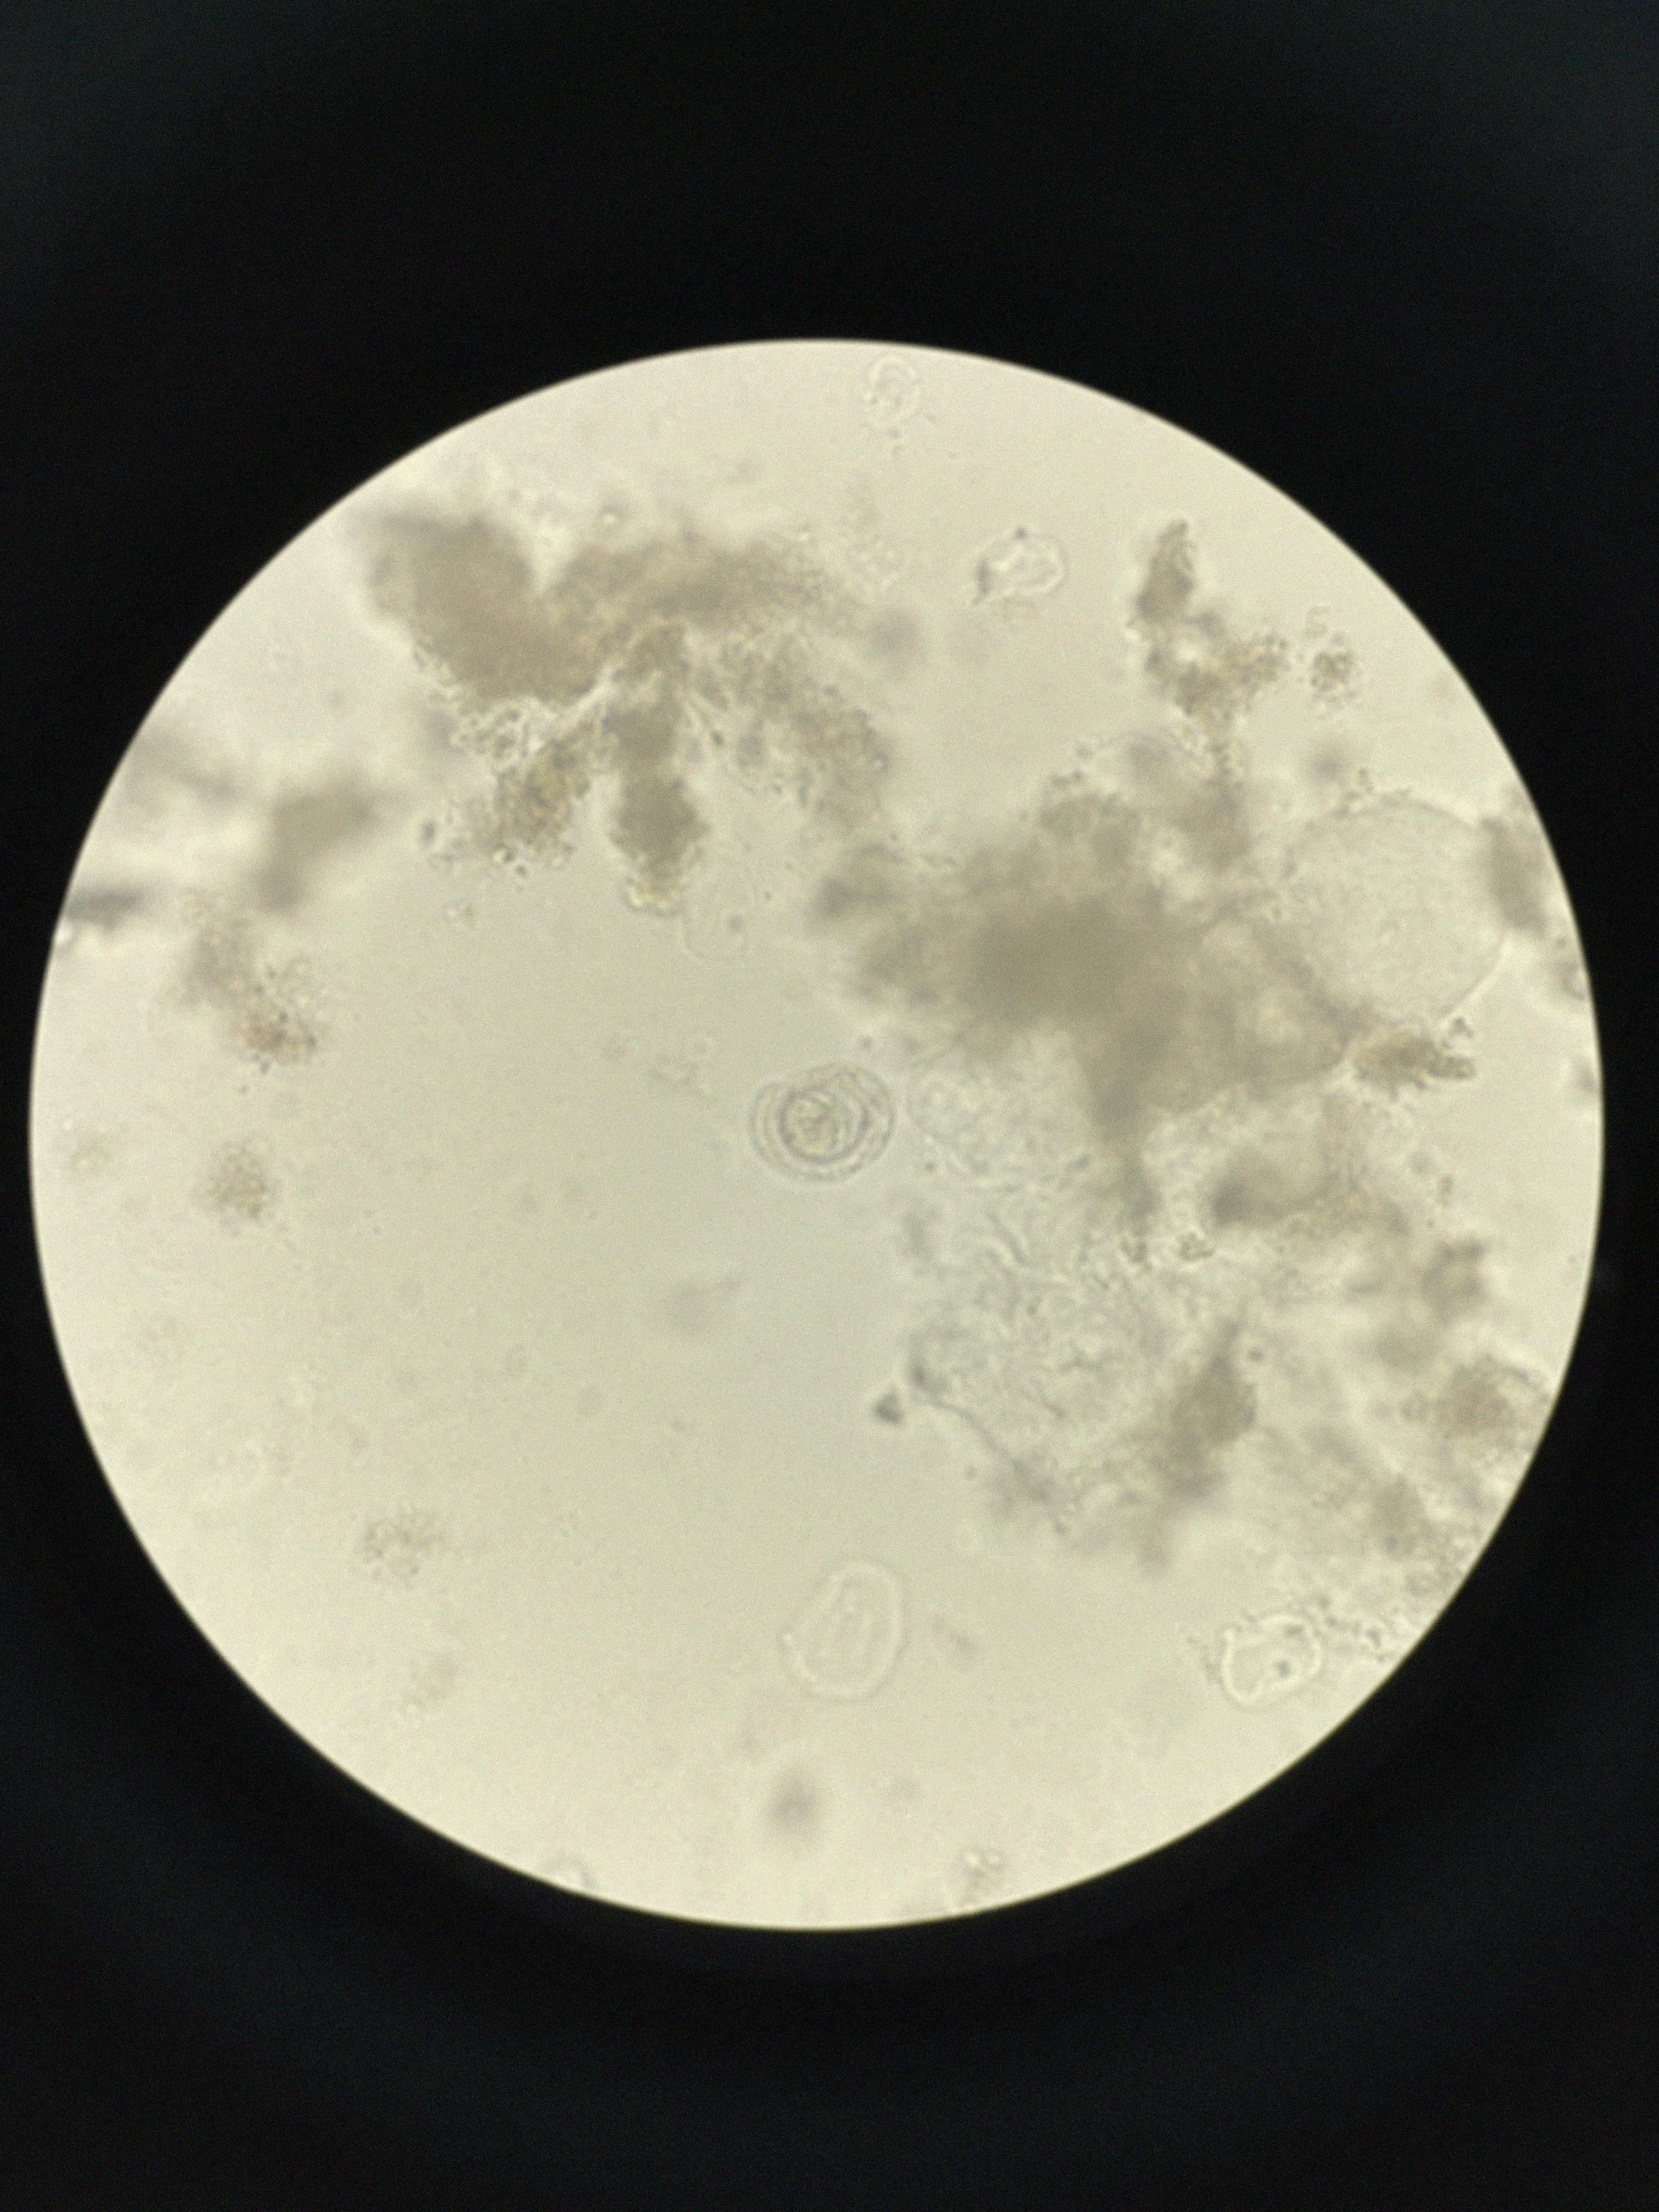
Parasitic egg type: Hymenolepis nana